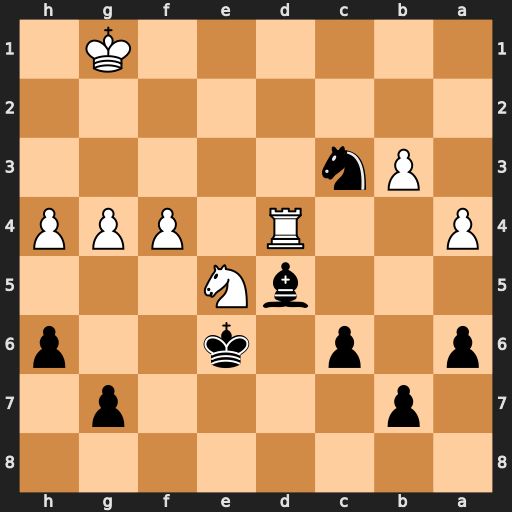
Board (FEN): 8/1p4p1/p1p1k2p/3bN3/P2R1PPP/1Pn5/8/6K1
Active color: b
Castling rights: -
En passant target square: -
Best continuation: Ne2+ Kf2 Nxd4